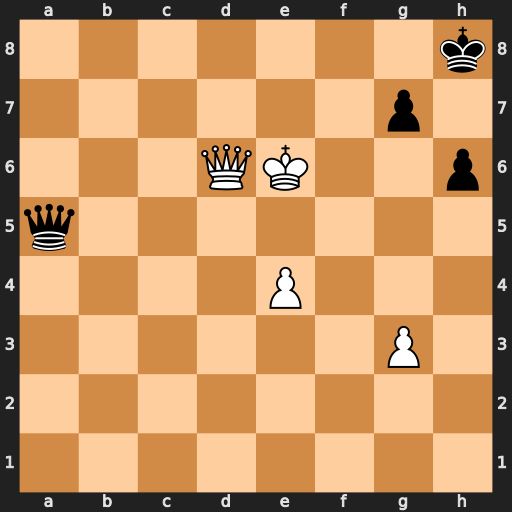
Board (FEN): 7k/6p1/3QK2p/q7/4P3/6P1/8/8
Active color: w
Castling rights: -
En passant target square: -
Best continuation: Qf8+ Kh7 Qf5+ Qxf5+ Kxf5